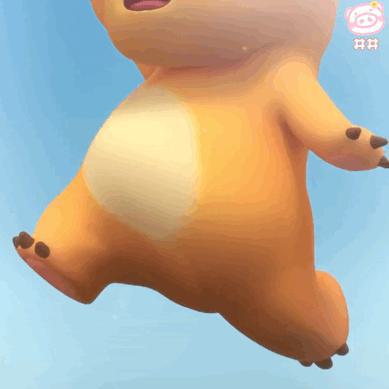
Label: nailong